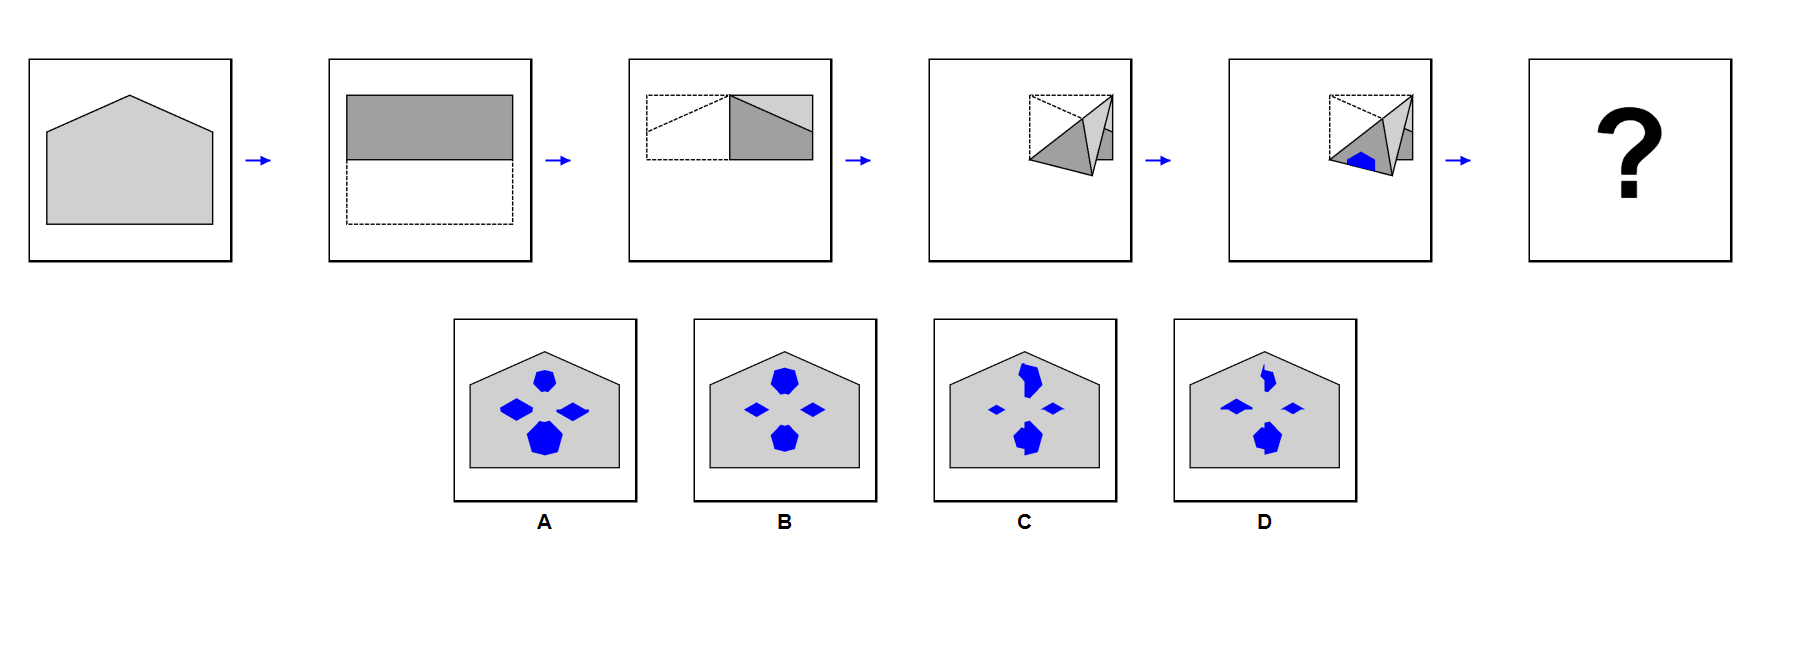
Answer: B